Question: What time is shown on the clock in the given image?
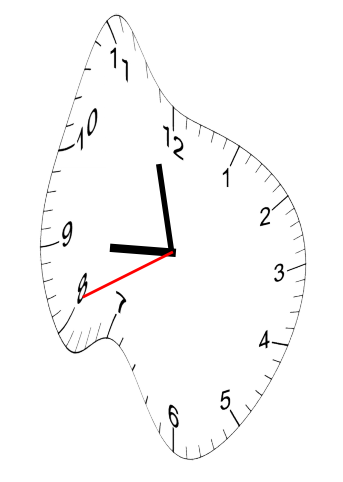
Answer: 08:57:41